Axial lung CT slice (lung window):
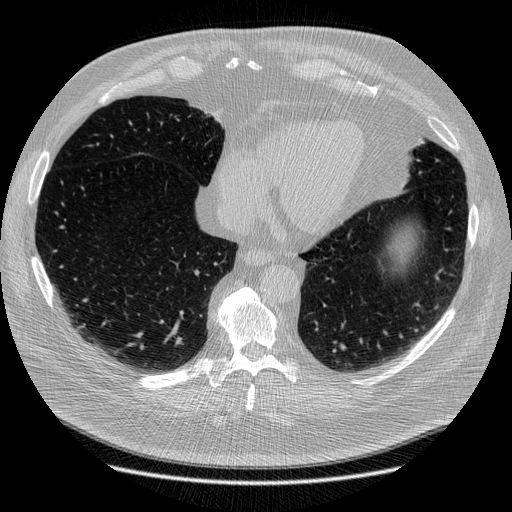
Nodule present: no